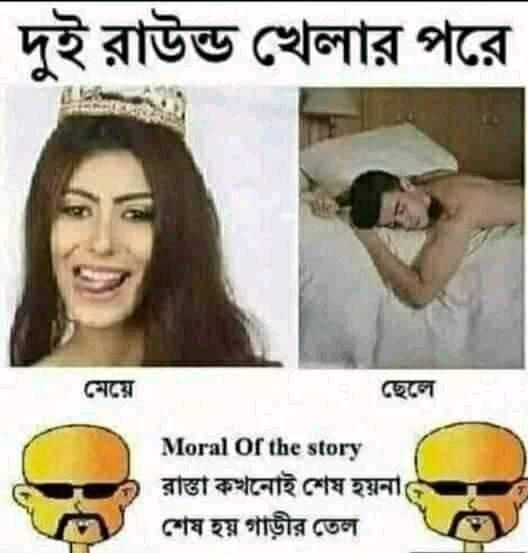
Caption: দুই রাউন্ড খেলার পরে      মেয়ে   ছেলে   Moral of the story   রাস্তা কখনোই শেষ হয়না   শেষ হয় গাড়ীর তেল
Label: hate